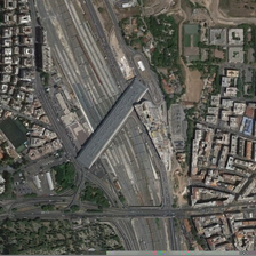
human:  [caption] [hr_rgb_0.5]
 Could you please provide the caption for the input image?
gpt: There is a big railway station near the residential area.

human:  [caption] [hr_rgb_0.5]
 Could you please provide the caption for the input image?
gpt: There is a big railway station around the residential area.

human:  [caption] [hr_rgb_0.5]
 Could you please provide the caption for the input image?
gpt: On one side of the station was bare soil.

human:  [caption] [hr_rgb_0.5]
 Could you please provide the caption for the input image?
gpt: There is a bare piece of land on one side of the station.

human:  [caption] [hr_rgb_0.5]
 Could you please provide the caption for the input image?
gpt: There is a piece of bare land on one side of the station.